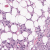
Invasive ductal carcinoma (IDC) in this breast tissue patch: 1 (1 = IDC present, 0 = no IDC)